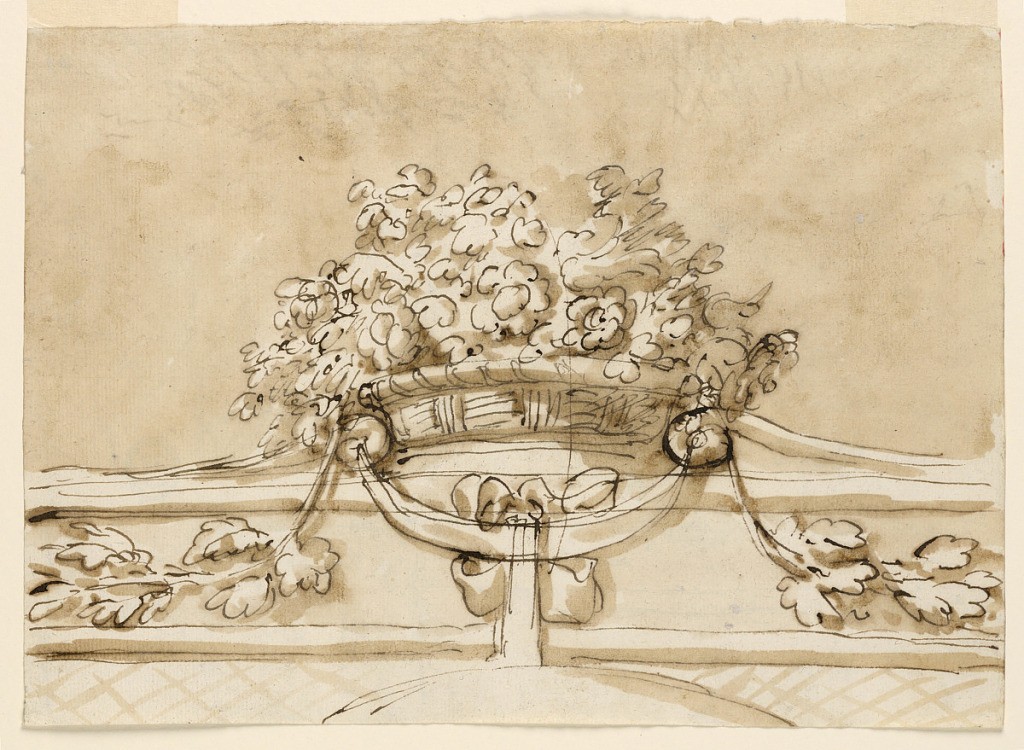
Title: Crest of a chair
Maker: Giuseppe Barberi, Italian, 1746–1809
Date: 1746–1809
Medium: Pen and brown ink, brush and brown wash on off-white laid paper
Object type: Drawing
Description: Upper row: at left, a pedestal of a kind stands upon the upper part of the door frame. It has at the front an ovoidal medallion with a figure, and on top the tiara upon the crossed keys. Center: the escutcheon stands upon a base, upon which garlands drag. On top are the keys and the tiara